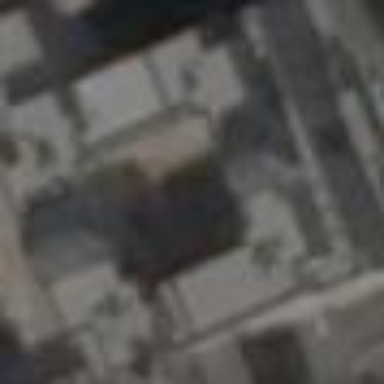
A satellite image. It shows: Library building.